Question:
I have a search bar embedded above a tableview which is visible as soon as the view is opened i want it to be hidden when the page loads and on click of the search button (Bottom left corner) . I have read that this can be done using UIScrollview, but none of the tutorials have been able to help me.
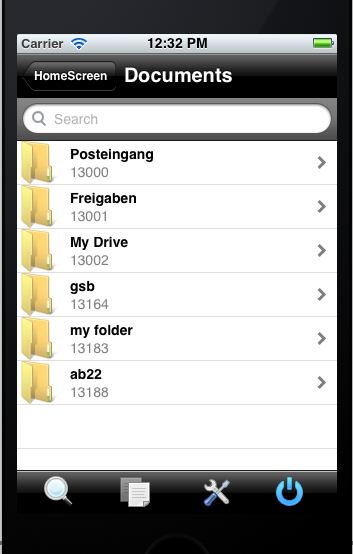
Answer: For
1)I want it to be hidden when the page loads and on click of the search button
In your search button clicked...
'''
if(self.searchBar.isHidden)
{
[sender setSelected:YES];
self.searchBar.hidden=NO;
[self resetFrame:tableView toFrame:CGRectMake(tableView.frame.origin.x, tableView.frame.origin.y+44, tableView.frame.size.width, tableView.frame.size.height) withDelay:0.5];
}
else if(!self.searchBar.isHidden)
{
[sender setSelected:NO];
self.searchBar.hidden=YES;
[self resetFrame:tableView toFrame:CGRectMake(tableView.frame.origin.x, tableView.frame.origin.y-44, tableView.frame.size.width, tableView.frame.size.height) withDelay:0.5];
[self.searchBar resignFirstResponder];
}
-(void)resetFrame:(UIView *)view toFrame:(CGRect )frame withDelay:(float)delay
{
[UIView beginAnimations:nil context:nil];
[UIView setAnimationDuration:delay];
[view setFrame:frame];
[UIView commitAnimations];
}
}
'''
Just add the above when you click search button or if want it to be hidden when page shows add it in the method
2)i want the searchbar to get animated from top.
Add the searchbar to the view by making its y axis below 0 example -100 and once page loads set its actual frame use method to bring your search bar from top